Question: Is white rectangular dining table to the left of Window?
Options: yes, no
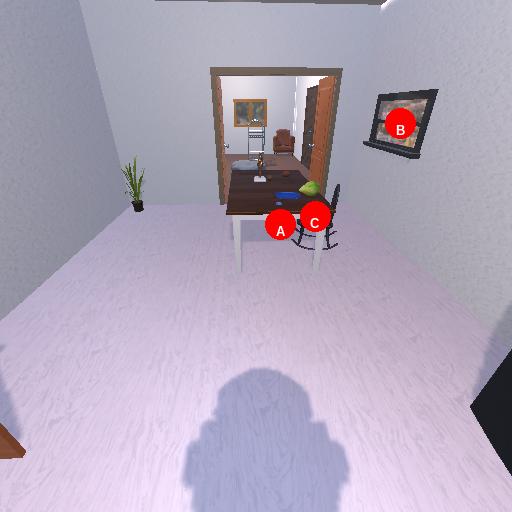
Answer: yes